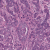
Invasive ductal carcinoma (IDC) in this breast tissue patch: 1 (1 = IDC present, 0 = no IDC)